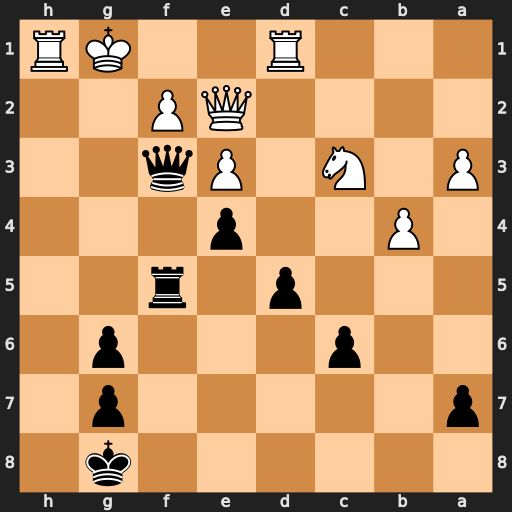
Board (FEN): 6k1/p5p1/2p3p1/3p1r2/1P2p3/P1N1Pq2/4QP2/3R2KR
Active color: b
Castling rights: -
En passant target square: -
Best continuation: Rg5+ Kf1 Qxh1#